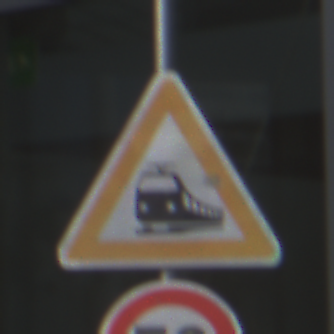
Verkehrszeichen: Bahnuebergang
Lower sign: Geschwindigkeit50
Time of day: MorningAfternoon
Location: Outdoor (Urban)
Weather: PartlyCloudy
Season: NotSpecified
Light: Natural